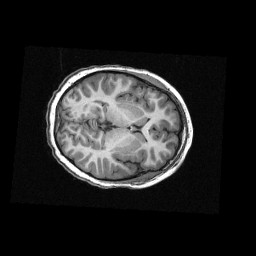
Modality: T1w
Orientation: axial
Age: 9
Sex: female
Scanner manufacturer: siemens
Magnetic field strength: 3 T
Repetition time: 2.3 s
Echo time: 0.00336 s